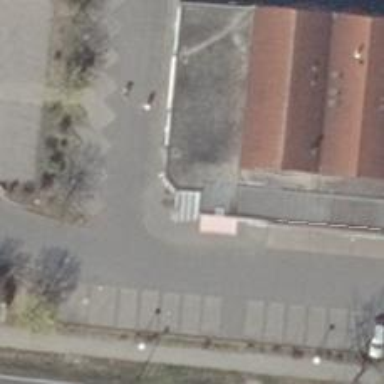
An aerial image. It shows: Kiosk shop.